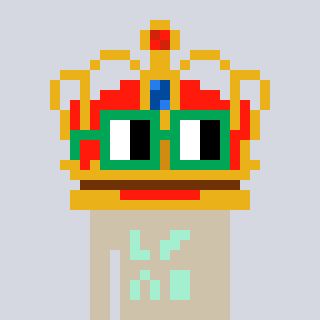
a pixel art character with square green glasses, a crown-shaped head and a bege-colored body on a cool background